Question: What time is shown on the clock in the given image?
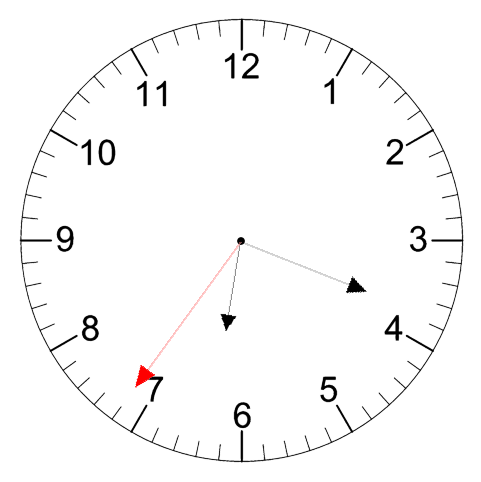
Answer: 06:18:36